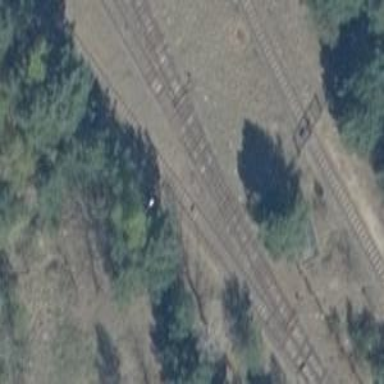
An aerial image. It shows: Disused railway yard.